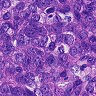
Metastatic tissue present: yes